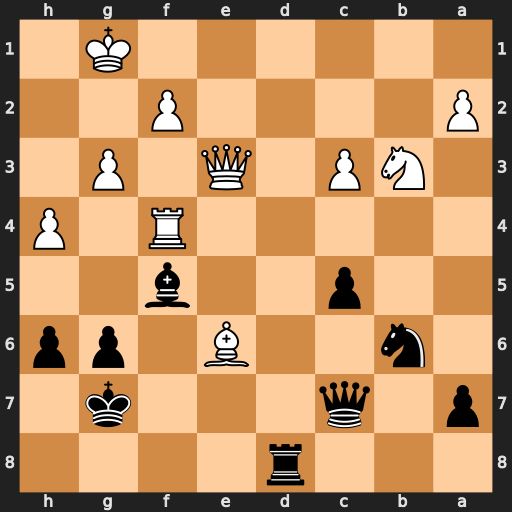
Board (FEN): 3r4/p1q3k1/1n2B1pp/2p2b2/5R1P/1NP1Q1P1/P4P2/6K1
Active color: b
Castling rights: -
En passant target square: -
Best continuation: Rd1+ Kh2 Qc6 Qe5+ Kh7 f3 Qxe6 Qxe6 Bxe6